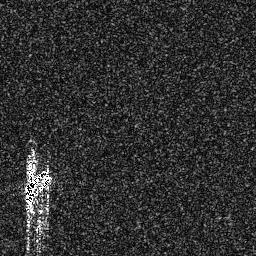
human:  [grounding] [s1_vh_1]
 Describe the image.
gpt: In the satellite image, there is  <ref>1 medium ship </ref> <box>[[7, 64, 21, 80, 0]]</box> located at bottom left.